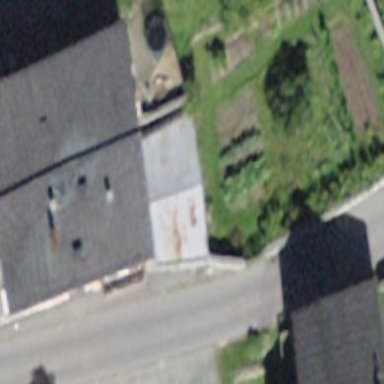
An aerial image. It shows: Building.